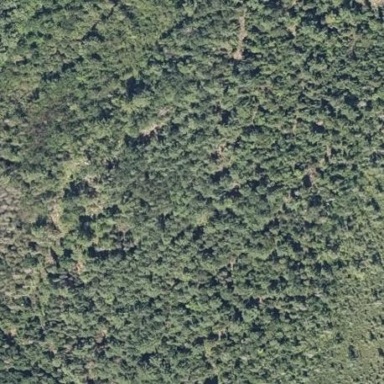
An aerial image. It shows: Forest with mixed leaf types and cycles.